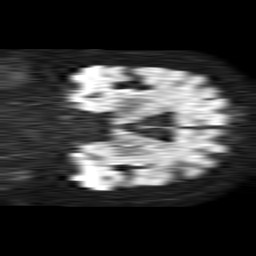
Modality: TRACE
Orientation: coronal
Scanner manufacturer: philips
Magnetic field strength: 1.5 T
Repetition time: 4.6 s
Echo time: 0.08631 s